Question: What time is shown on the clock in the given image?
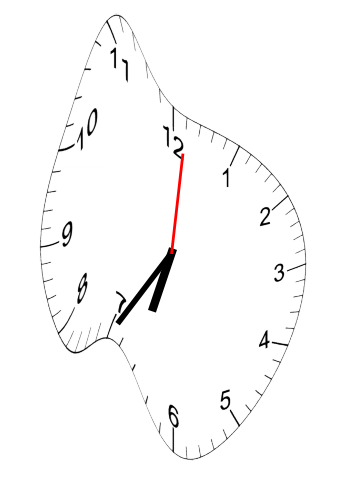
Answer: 06:35:01